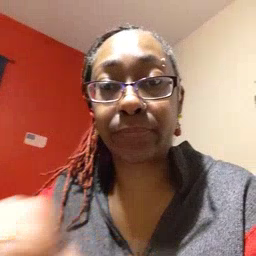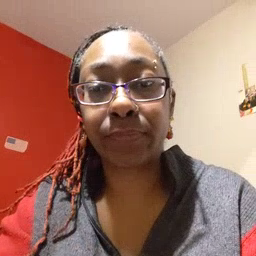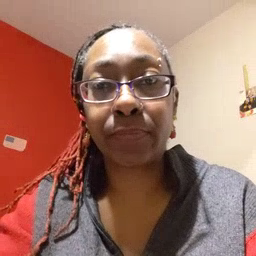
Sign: stay